Question: I'm trying to catch the error this error message from my Rest controller in spring
'''
@GetMapping
public List<Student> getAllStudent() {
throw new IllegalStateException("Opps can not get all students");
// return studentService.getAllStudents();
}
'''
The error is catch in react this way, what I'm trying to do is to show in the console the Error message
'''
import fetch from "unfetch";
const checkStatus = (response) => {
if (response.ok) {
return response;
} else {
let error = new Error(response.statusText);
error.response = response;
response.json().then((e) => {
error.error = e;
});
return Promise.reject(error);
}
};
export const getAllStudents = () =>
fetch("http://localhost:1020/api/students").then(checkStatus);
'''
And then is consume by this method to show it in the console
'''
const fetchAllStudents = () => {
this.setState({
isFetching: true,
});
getAllStudents()
.then((res) =>
res.json().then((students) => {
console.log(students);
this.setState({
students,
isFetching: false,
});
})
)
.catch((error) => {
console.log(error.error.message);
// const message =error.error.message;
// errorNotification(message,message)
this.setState({
isFetching: false,
});
});
};
'''
The problem is that I get is that "message" is 'undefined' I want to log "Opps can not get all students" in the console:

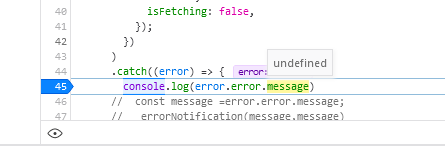
Answer: Add this line to your 'application.properties' file:
'''
server.error.include-message=always
'''
And try throwing 'ResponseStatusException', so that you give a HTTP Status, together with the message, and not just .
Like this:
'''
throw new ResponseStatusException(HttpStatus.NOT_FOUND, "Your Message...");
'''